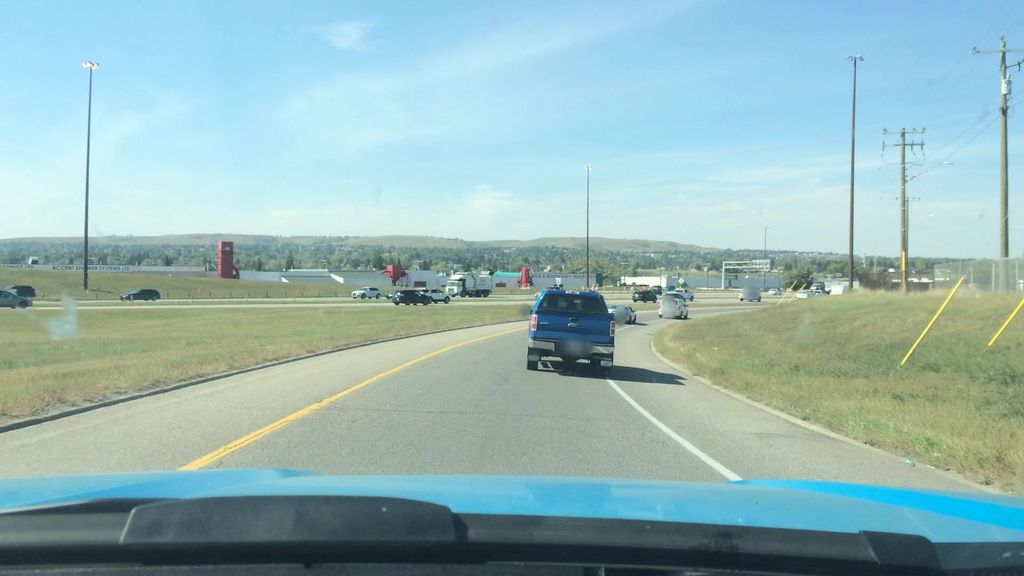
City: calgary